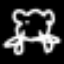
Label: frog